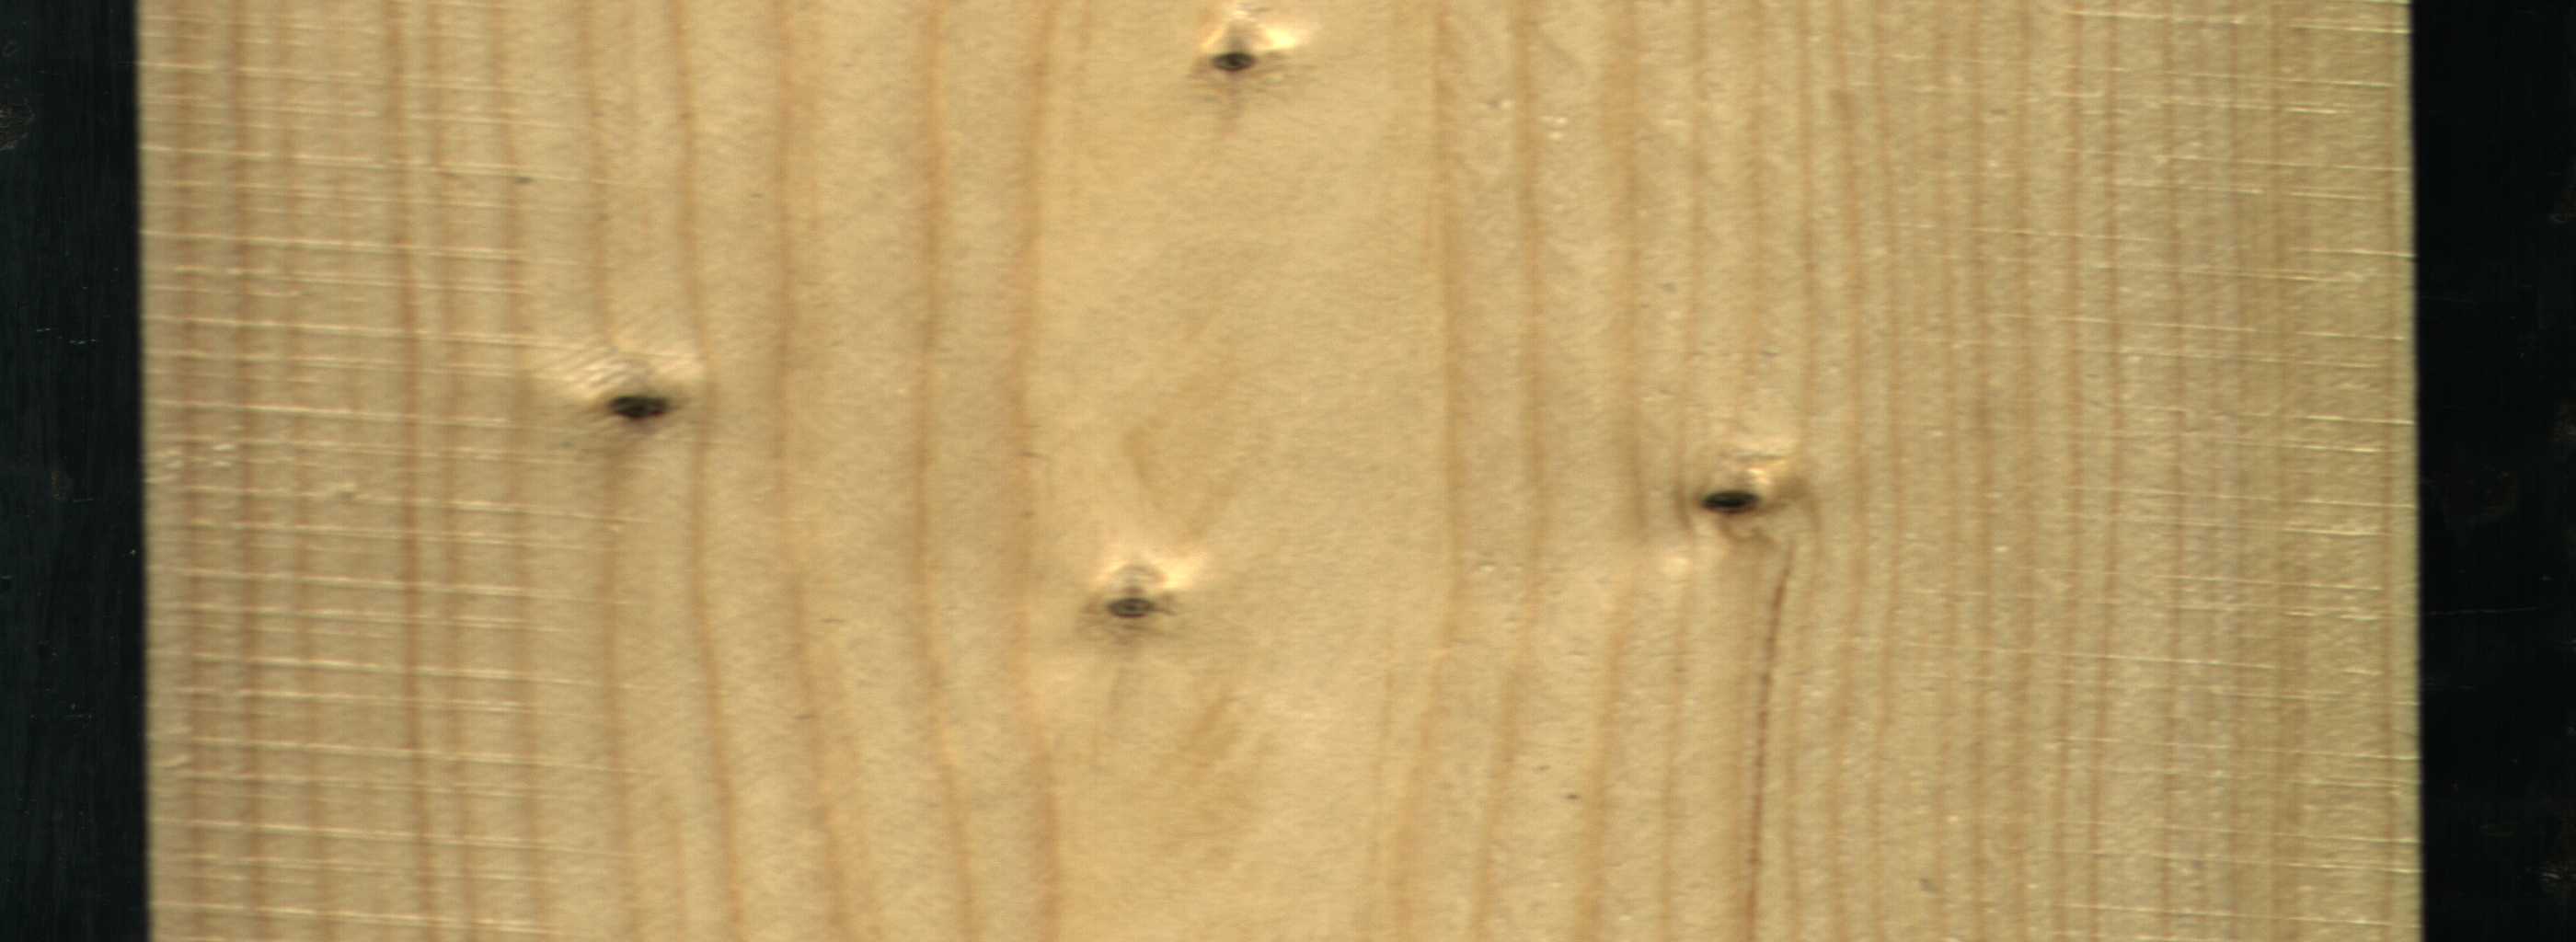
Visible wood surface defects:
Dead_Knot
Dead_Knot
Live_Knot
Live_Knot